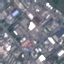
Land use / land cover class: Industrial